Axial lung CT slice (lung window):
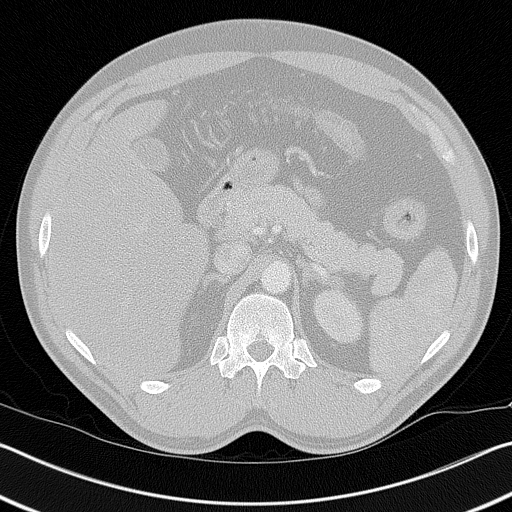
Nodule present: no